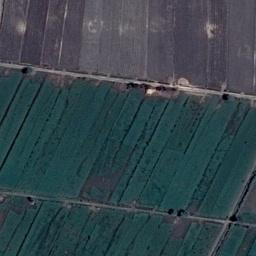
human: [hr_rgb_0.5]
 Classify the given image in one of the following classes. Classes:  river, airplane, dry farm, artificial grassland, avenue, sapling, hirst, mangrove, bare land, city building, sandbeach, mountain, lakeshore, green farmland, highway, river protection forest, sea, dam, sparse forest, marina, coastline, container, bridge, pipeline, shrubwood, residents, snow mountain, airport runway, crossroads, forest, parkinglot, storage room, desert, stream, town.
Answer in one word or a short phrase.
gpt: green farmland